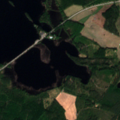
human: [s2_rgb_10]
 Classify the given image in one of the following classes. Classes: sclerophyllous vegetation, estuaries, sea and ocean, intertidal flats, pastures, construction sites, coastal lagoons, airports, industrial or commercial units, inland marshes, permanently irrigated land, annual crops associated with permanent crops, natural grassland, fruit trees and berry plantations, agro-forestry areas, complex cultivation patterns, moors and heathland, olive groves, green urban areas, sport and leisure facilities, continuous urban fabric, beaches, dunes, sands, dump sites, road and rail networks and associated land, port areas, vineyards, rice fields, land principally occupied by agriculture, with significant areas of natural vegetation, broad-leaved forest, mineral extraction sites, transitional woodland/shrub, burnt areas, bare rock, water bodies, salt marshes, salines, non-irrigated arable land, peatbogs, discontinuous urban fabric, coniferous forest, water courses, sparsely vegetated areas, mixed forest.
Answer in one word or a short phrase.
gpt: broad-leaved forest, coniferous forest, mixed forest, water bodies